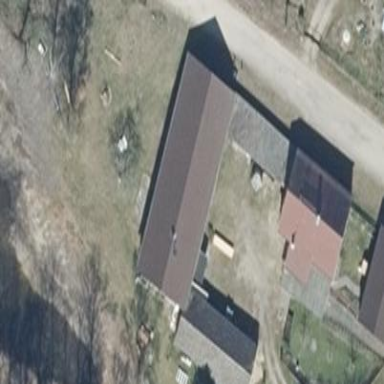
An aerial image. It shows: White building with gabled grey roof. The roof is oriented along the building.